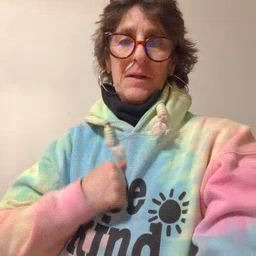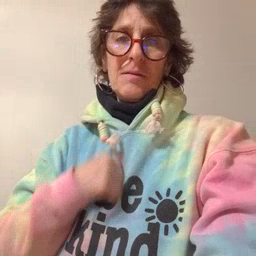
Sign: bath